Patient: sex F, age 72
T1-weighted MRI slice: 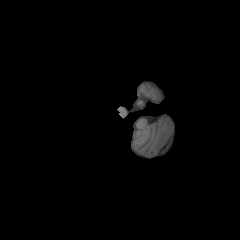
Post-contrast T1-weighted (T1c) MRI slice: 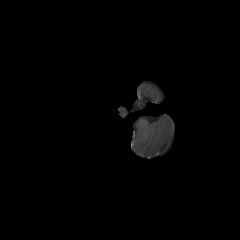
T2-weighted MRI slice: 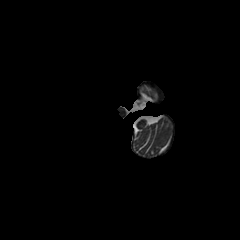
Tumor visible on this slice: no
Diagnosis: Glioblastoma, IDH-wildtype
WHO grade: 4